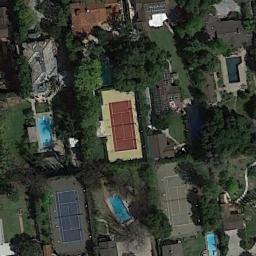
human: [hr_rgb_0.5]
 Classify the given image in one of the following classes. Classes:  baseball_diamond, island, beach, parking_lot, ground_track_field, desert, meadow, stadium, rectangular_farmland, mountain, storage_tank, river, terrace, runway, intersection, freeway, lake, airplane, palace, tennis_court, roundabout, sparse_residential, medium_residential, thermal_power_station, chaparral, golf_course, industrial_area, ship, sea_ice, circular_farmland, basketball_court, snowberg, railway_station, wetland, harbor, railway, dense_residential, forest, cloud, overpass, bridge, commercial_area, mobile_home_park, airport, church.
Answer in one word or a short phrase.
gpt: tennis_court